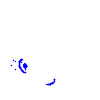
Particle: electron